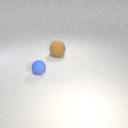
large brown rubber sphere behind small blue rubber sphere